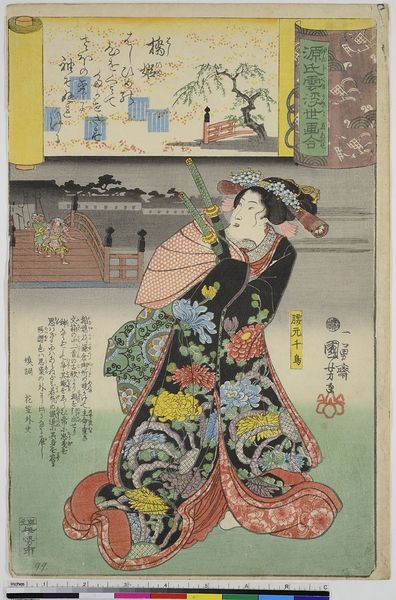
Titel: Hashihime, Blatt 45 aus der Serie: Genji Wolken zusammen mit Ukiyo-e
Künstler: Utagawa Kuniyoshi
Standort: Hamburg
Institution: Museum für Kunst und Gewerbe Hamburg
Schlagwörter: frau, figur, person, holzschnitt, japan, gestalt, asien, druckgraphik, druckgrafik, literatur, zeit, postkarte, farbholzschnitt, samurai, edo, charaktere, reproduktionen, whisler, druckerzeugnisse, brücke, ukiyo, lit, literarische, genji